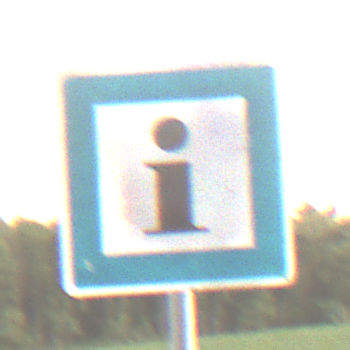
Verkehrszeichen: Informationsstelle
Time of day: SunriseSunset
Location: Outdoor (Nature)
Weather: Clear
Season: NotSpecified
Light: Natural